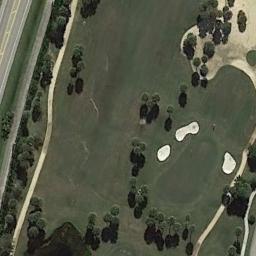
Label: golf_course